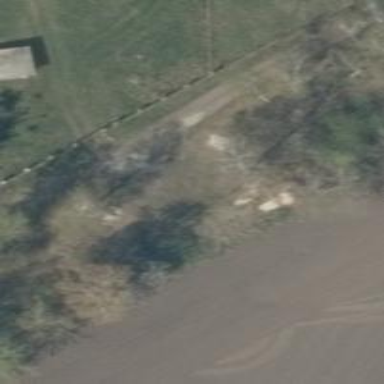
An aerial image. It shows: Abandoned railway.